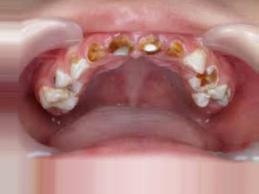
Condition: Caries